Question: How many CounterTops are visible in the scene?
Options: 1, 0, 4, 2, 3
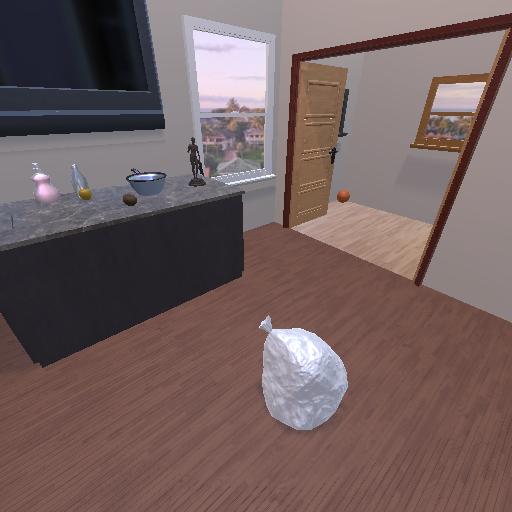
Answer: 1